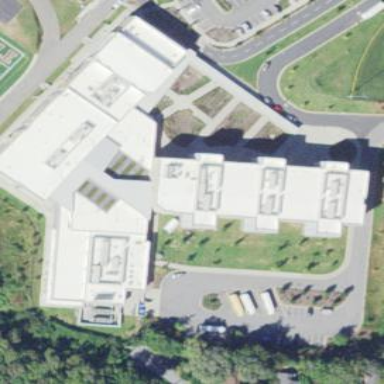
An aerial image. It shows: School building.